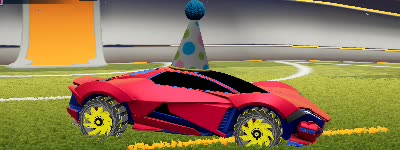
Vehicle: werewolf